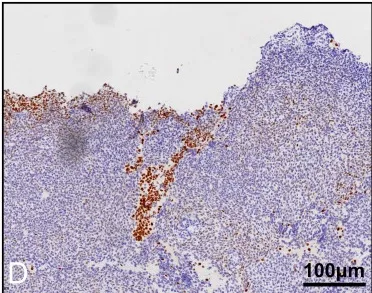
Histological appearance and immunohistochemistry staining of the tumor.STAB2.
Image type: pathology (immunostaining)